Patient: sex F, age 60
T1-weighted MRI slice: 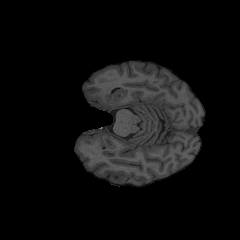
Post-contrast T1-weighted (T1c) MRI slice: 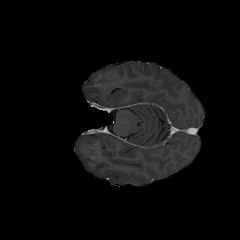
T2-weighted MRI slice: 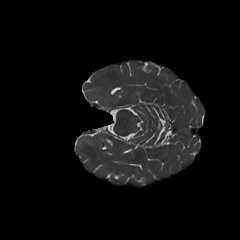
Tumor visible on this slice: no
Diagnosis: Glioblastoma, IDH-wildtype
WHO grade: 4